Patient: sex F, age 67
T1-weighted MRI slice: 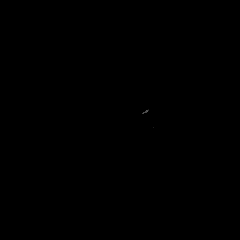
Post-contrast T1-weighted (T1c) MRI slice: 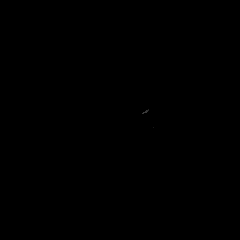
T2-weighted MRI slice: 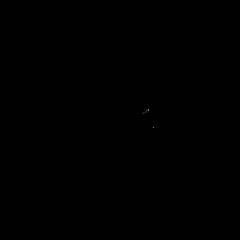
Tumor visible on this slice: no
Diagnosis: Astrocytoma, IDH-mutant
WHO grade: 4